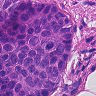
Metastatic tissue present: yes